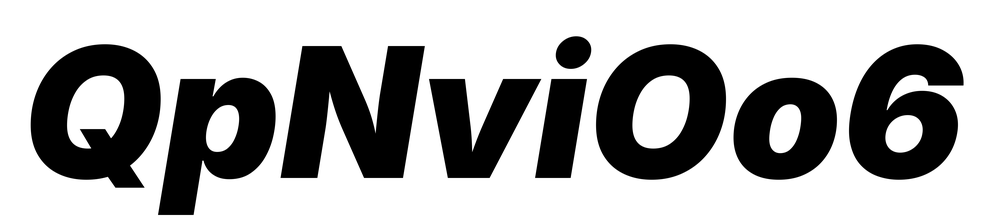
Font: Inter-Italic_Black_Italic